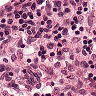
Metastatic tissue present: no